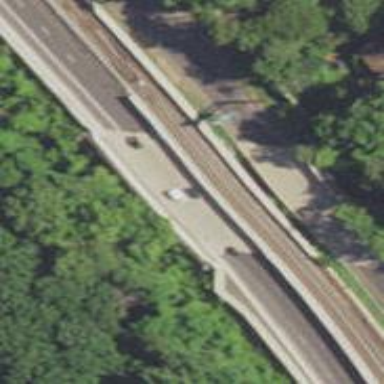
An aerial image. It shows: Bridge for electrified rail.